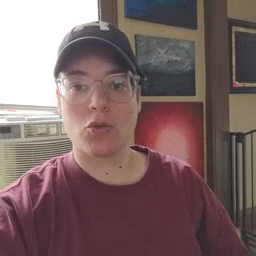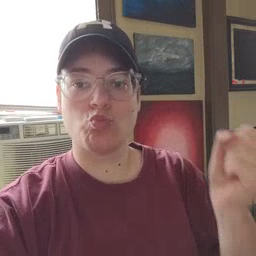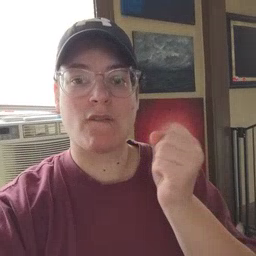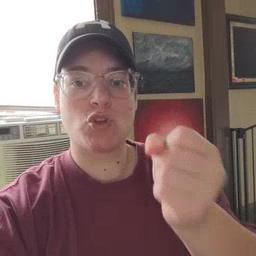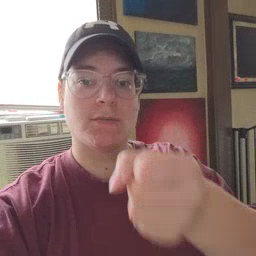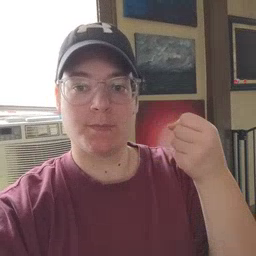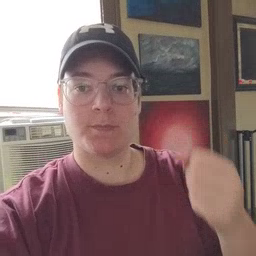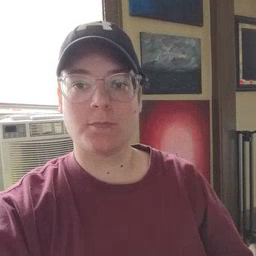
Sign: refrigerator